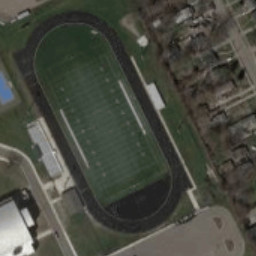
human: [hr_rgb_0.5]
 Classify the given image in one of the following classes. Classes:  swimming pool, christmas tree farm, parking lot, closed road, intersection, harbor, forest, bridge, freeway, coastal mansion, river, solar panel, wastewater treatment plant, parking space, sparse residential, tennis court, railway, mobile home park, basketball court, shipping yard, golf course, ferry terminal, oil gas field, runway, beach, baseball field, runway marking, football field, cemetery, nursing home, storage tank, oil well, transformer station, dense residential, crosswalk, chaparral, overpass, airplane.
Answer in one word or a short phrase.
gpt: football field